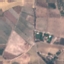
Land use / land cover class: PermanentCrop